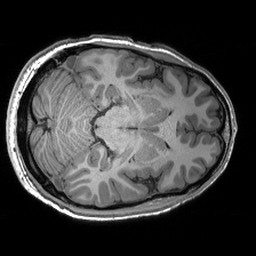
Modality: T1w
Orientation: axial
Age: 28
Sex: male
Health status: healthy
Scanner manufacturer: siemens
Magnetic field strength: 3 T
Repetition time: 2.53 s
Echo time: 0.00288 s